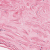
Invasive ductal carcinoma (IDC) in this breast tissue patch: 0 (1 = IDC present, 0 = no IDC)